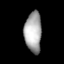
Tissue: lung
Cell type: Epithelial cells
Senescence score: 0.1997
Nuclear area (px): 670
Mean DAPI intensity: 169.221